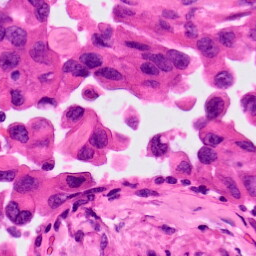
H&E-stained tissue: Lung